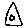
Label: triangle